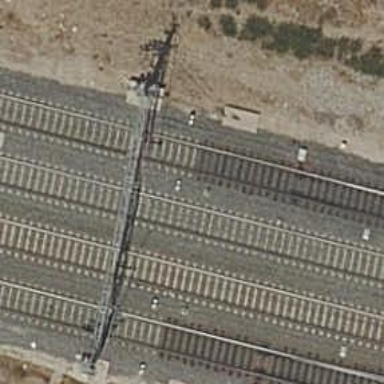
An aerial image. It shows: Railway switch.